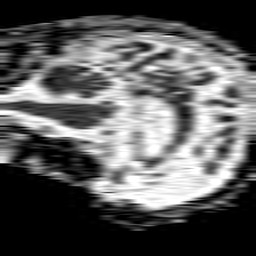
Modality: ADC
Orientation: sagittal
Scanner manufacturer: philips
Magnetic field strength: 1.5 T
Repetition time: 4.6 s
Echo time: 0.08631 s